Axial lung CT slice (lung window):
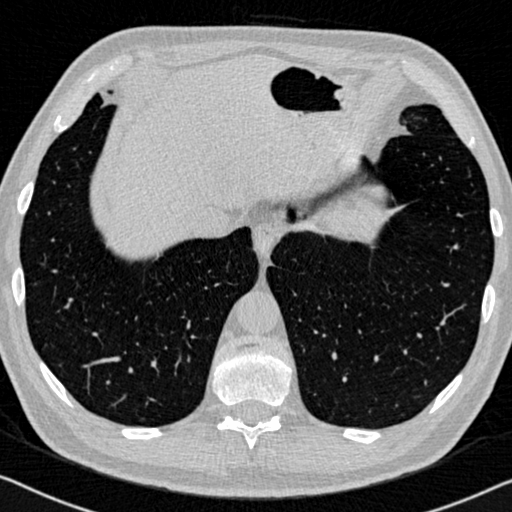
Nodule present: no